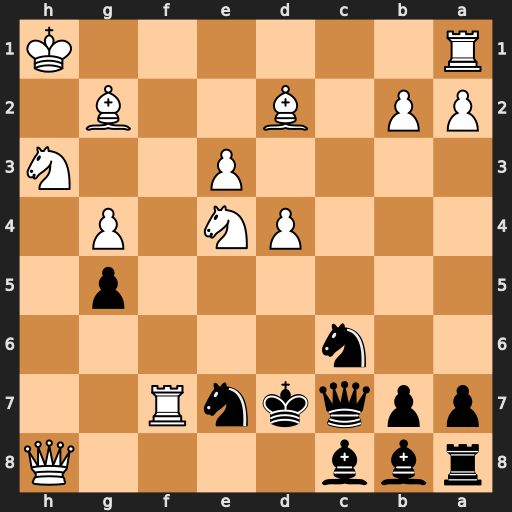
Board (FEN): rbb4Q/ppqknR2/2n5/6p1/3PN1P1/4P2N/PP1B2B1/R6K
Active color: b
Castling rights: -
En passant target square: -
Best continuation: Qh2#